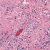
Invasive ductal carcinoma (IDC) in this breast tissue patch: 1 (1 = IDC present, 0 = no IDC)